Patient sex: F
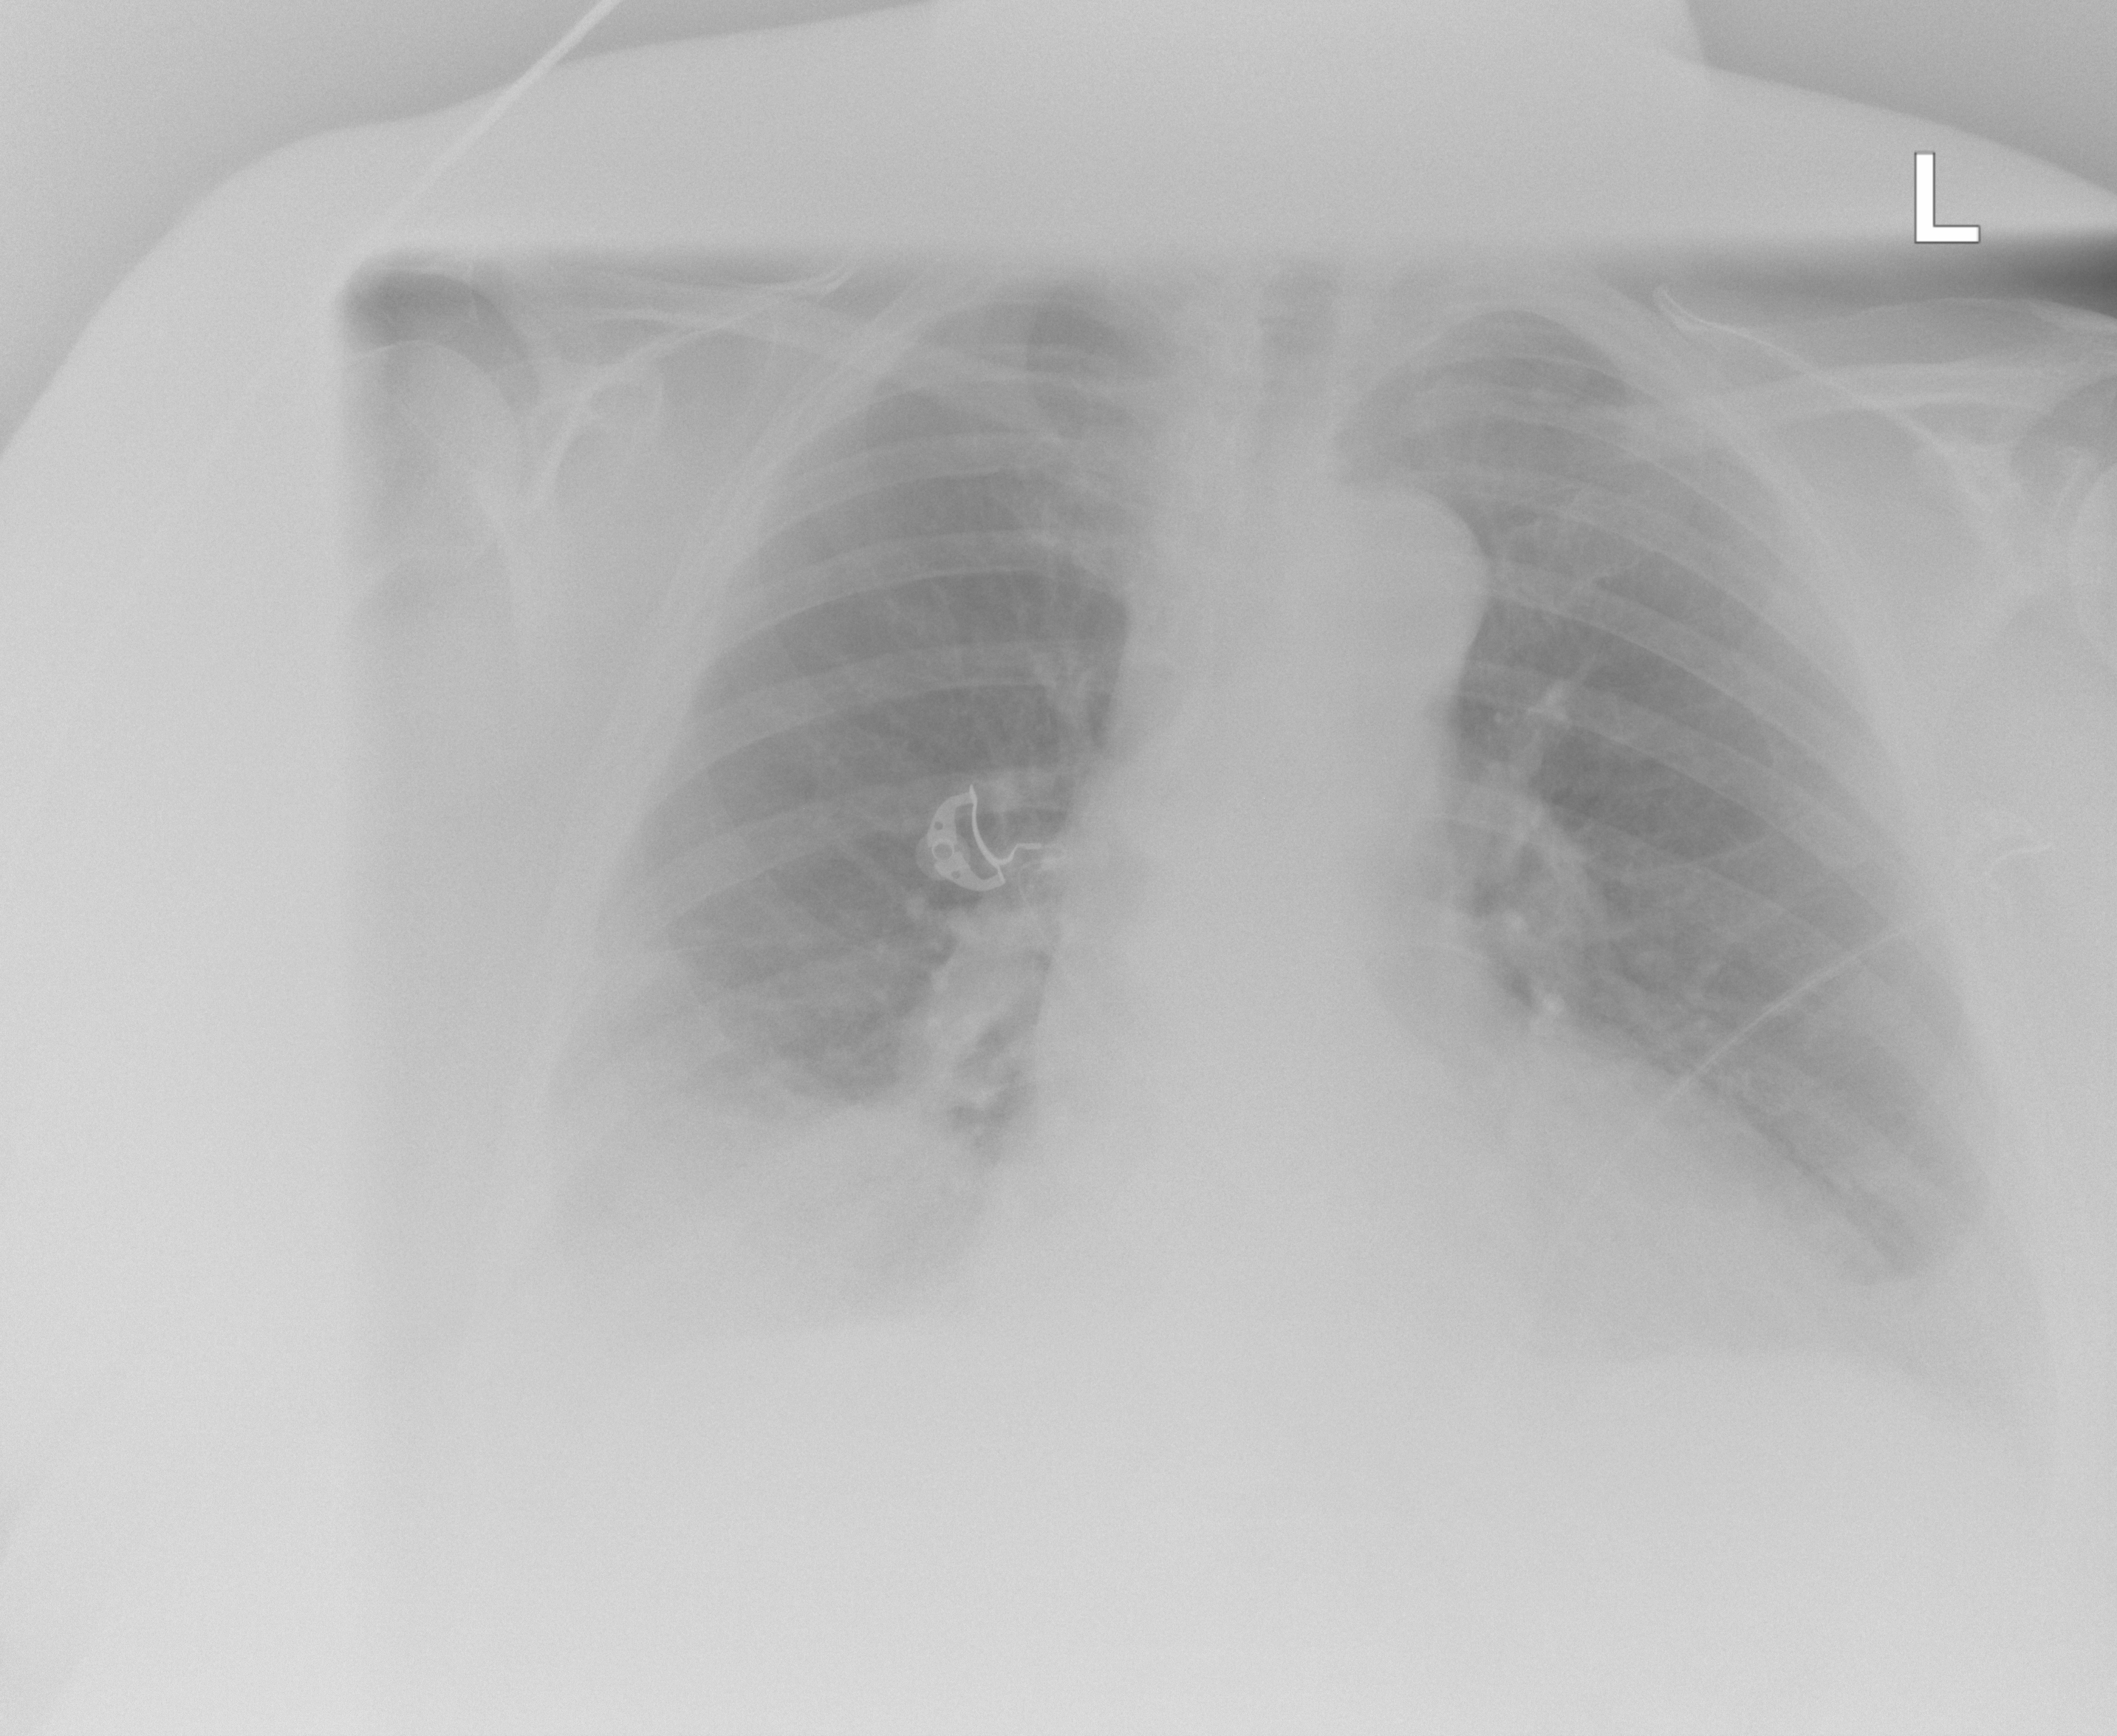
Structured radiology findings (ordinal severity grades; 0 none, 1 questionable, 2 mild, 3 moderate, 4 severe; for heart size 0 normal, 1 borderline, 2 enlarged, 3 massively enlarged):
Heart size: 2
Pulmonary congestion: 2
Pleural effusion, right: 3
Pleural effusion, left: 2
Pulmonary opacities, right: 1
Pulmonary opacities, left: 0
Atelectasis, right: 2
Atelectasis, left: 2